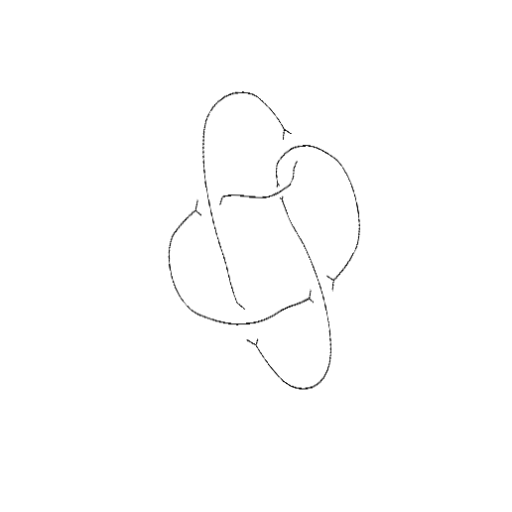
Crossing number: 5